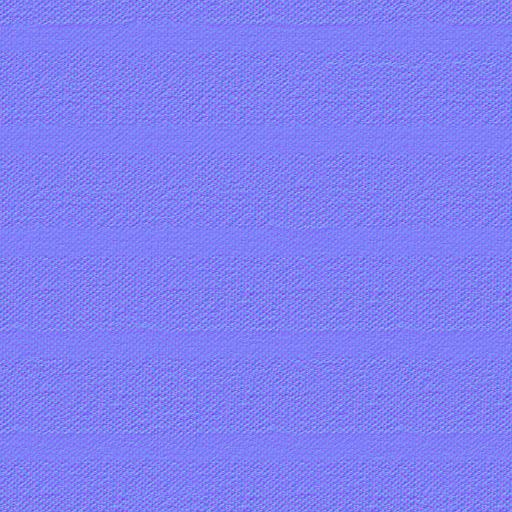
blue fabric striped stripes white